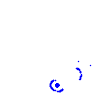
Particle: pion